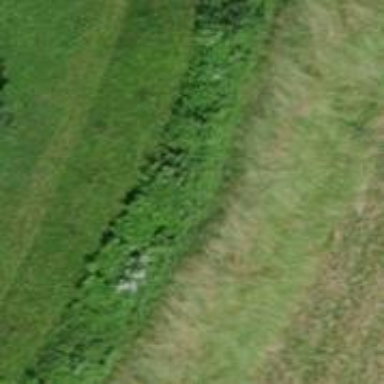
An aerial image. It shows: Hedge acting as barrier.